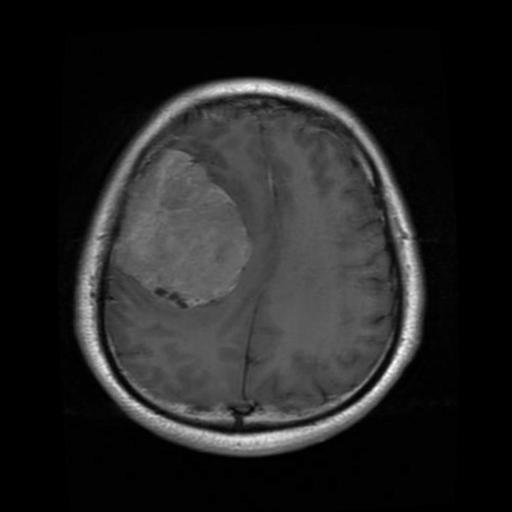
Label: meningioma